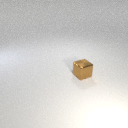
small brown metal cube